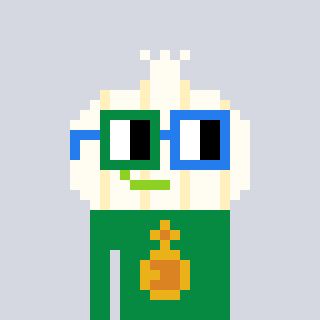
a pixel art character with square green and blue glasses, a garlic-shaped head and a green-colored body on a cool background